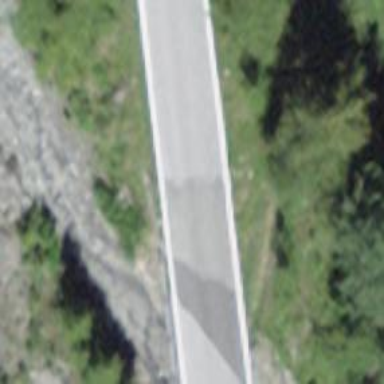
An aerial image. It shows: Tertiary road on asphalt surface on bridge.